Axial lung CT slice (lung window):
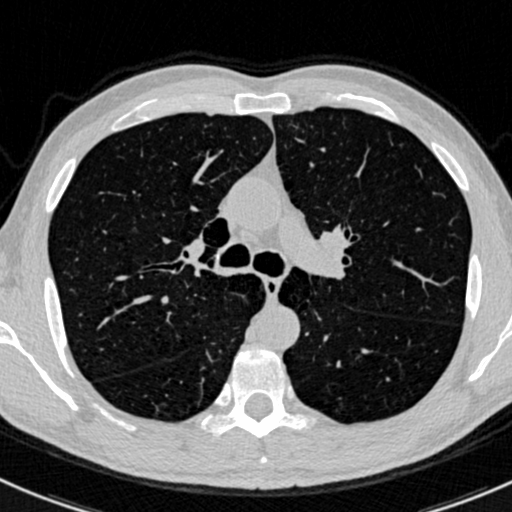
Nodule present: no